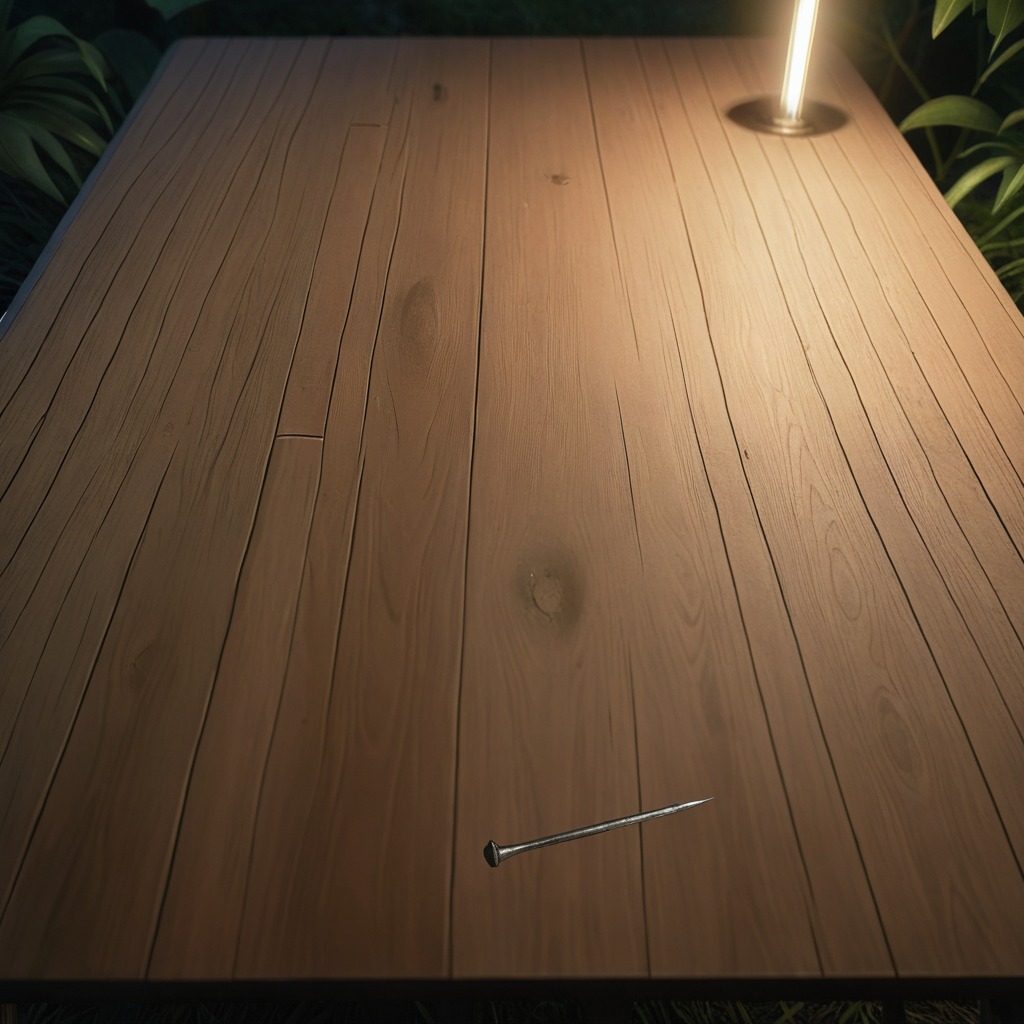
An iron nail is lying on the wooden table.